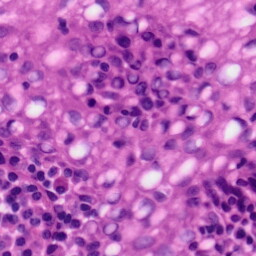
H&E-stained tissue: Tonsil